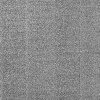
Atmospheric dust classification: dusty